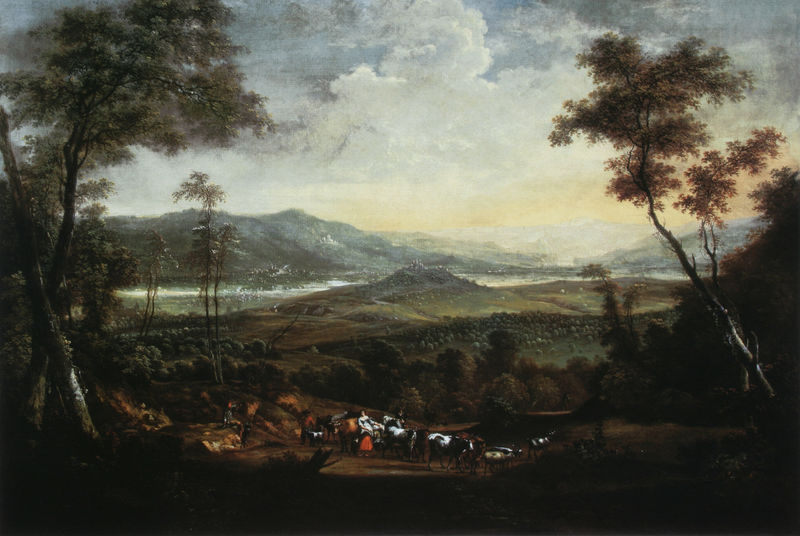
Titel: Nordböhmische Landschaft bei Tetschen und Aussig
Künstler: Johann Alexander Thiele
Standort: Dresden
Institution: Gemäldegalerie Alte Meister
Schlagwörter: angriff, baum, berg, blau, blätter, dunkel, gemälde, himmel, laub, mann, meer, schatten, wasser, weiß, wolken, baumstämme, bäume, fluss, gelb, grün, landschaft, menschen, see, stadt, äste, abend, braun, frau, grau, hell, kleid, licht, männer, schwarz, ölbild, hund, rot, tiere, weg, wiese, wolke, rock, tot, öl, bach, baumstamm, birke, birken, ebene, felder, ferne, horizont, hügel, kühe, natur, sonnenaufgang, stamm, büsche, gewässer, sonne, wiesen, dunkelheit, tal, wald, brunnen, pferde, aussicht, schürze, berge, gebirge, dorf, mauer, nebel, sonnenuntergang, herde, kuh, rind, pause, rast, flus, krieg, abendstimmung, befestigung, oase, rinder, burg, lichtung, hinten, buschwerk, tränke, auen, schaten, arkadien, stier, stiere, hirte, hirten, hirtin, schäferin, begirge, lager, pastorale, kuhherde, verteidigung, hierte, verletzter, hirt, himeml, wassr, lagerstatt, n, d, lkicht, flußgesellschaft